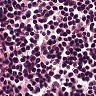
Metastatic tissue present: no